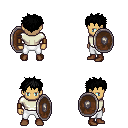
a pixel art fantasy rpg character, male body template, human, tanned skin, white long-sleeve shirt, white pants, black bedhead hairstyle, leather bracers, brown shoes, shield, four views (front, back, left, right), 2x2 character sprite sheet, small pixel art, hard edges, no anti-aliasing